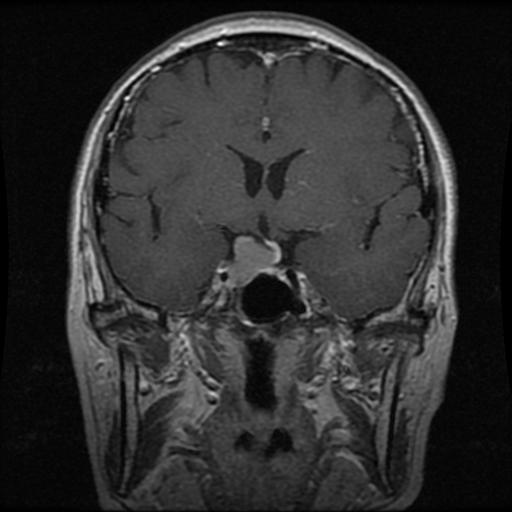
Label: pituitary